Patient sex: M
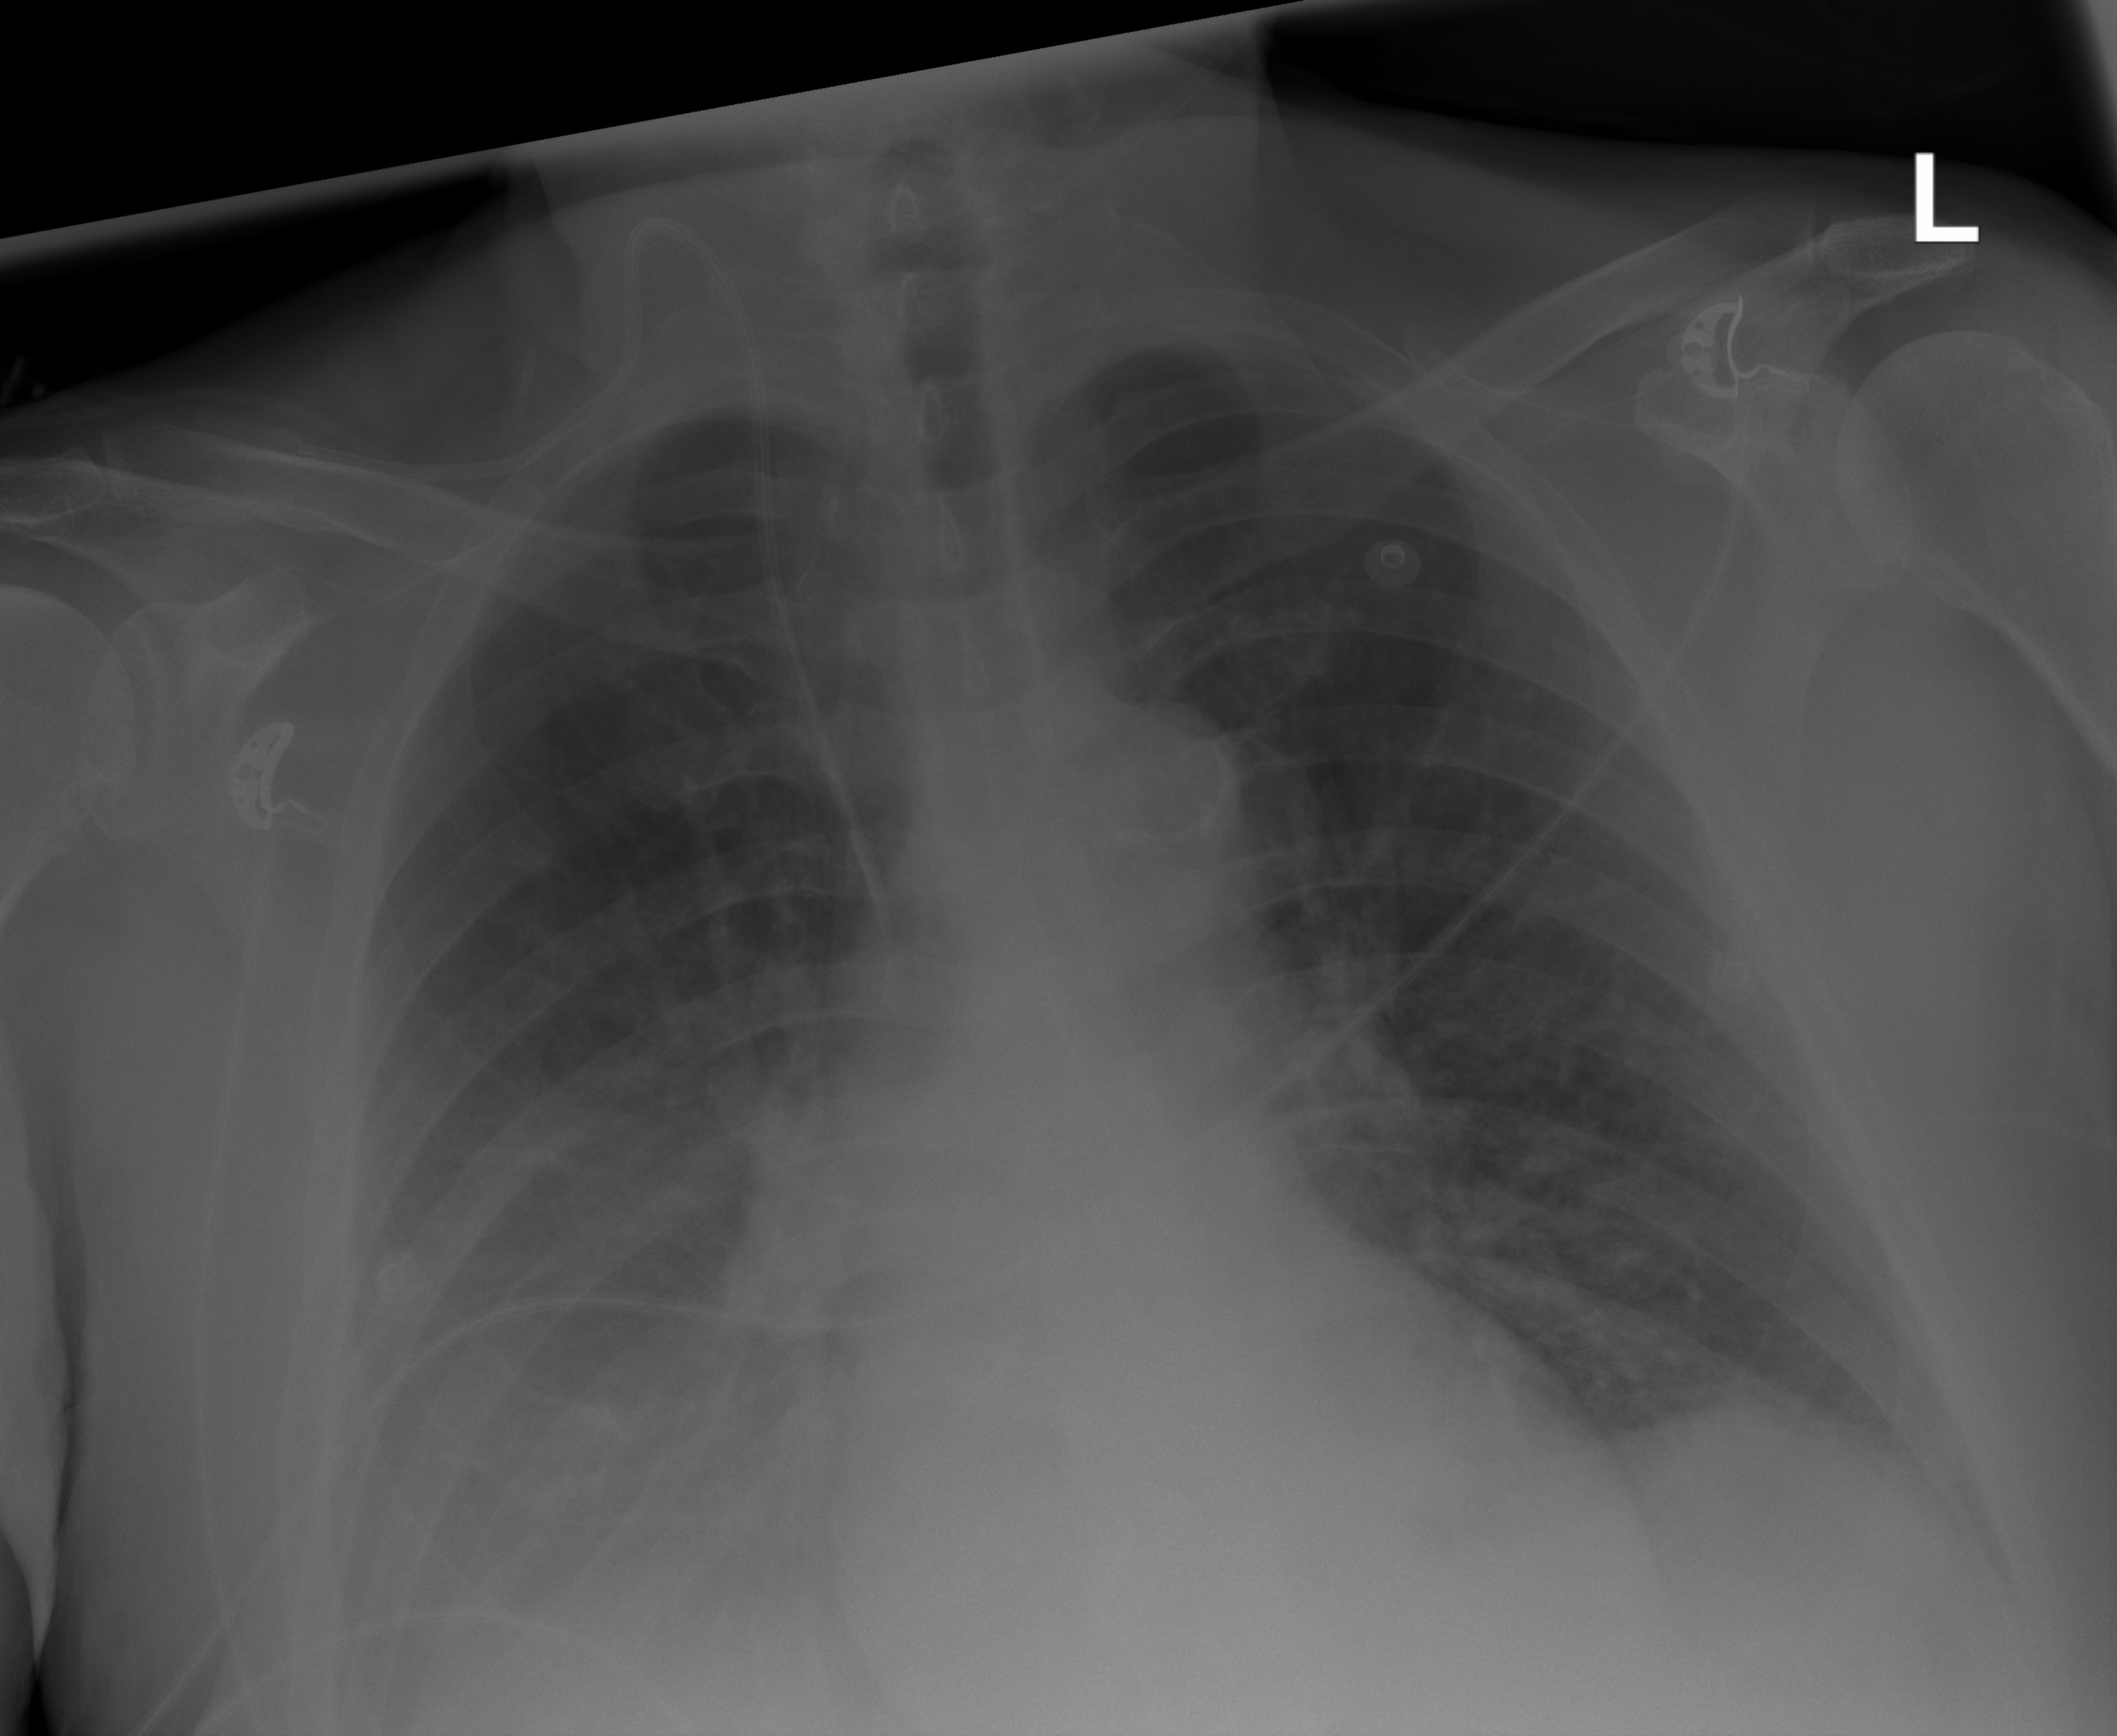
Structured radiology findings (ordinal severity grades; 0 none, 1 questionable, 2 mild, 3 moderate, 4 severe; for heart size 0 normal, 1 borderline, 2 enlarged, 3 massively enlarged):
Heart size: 0
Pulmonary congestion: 0
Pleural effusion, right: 2
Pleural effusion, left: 2
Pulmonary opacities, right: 2
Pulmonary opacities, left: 0
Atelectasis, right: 2
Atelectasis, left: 0